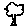
Label: tree